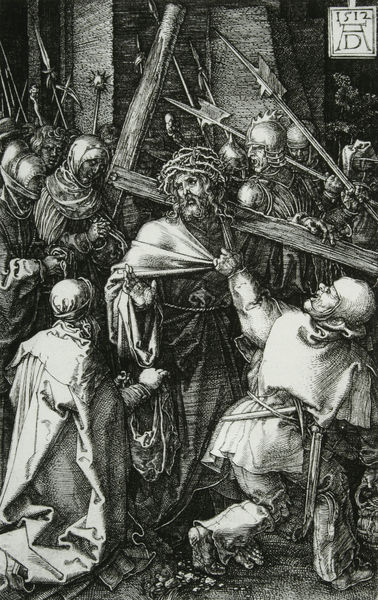
Titel: Kupferstich-Passion, 10 - Die Kreuztragung
Künstler: Albrecht Dürer
Standort: viele Standorte
Institution: Seriendruck
Schlagwörter: baum, dunkel, hand, mann, schatten, umhang, weiß, bäume, frauen, landschaft, menschen, frau, grau, hell, hintergrund, holz, licht, männer, schwarz, zeichnung, blick, gürtel, haus, tuch, weg, menge, bart, bibel, messer, neues testament, tod, tragen, signatur, kirche, boden, gewand, haare, kutte, mantel, tücher, gewänder, renaissance, schulter, holzschnitt, datierung, mauer, grafik, graphik, ziehen, lanze, soldaten, balken, kordel, faltenwurf, ad, tusche, spott, kreuz, religion, stern, technik, druck, schwarz-weiss, druckgrafik, monogramm, schraffur, radierung, stich, schwert, schwerter, verhaftung, waffen, faust, knien, waffe, bleistift, helm, beten, kranz, ritter, rüstung, gemäuer, helme, maserung, christus, jesus, jesus christus, kreuzigung, hammer, leiden, knieend, kniend, mittelalter, wams, dornen, knieen, segen, hellebarde, bettler, lanzen, prozession, hellebarden, heilige, speer, speere, dürer, heilig, maria, kupferstich, madonna, rosenkranz, jesu, veronika, keule, biblisch, christentum, dornenkrone, pfeile, reissen, gläubige, christi, dornenkranz, nürnberg, fau, kreuzgang, blei, verspottung, wärter, essig, golgotha, bajonett, albrecht, albrecht dürer, reformation, segensgestus, passion, dürrer, schweißtuch, biblische szene, kalvarienberg, kreuzweg, zerren, geißelung, kreuztragung, passion christi, leidensweg, simon, schergen, sünder, segnend, essigschwamm, morgenstern, waffel, humanismus, ritterhelm, große passion, verspotten, kleine passion, alfred, leiden jesu, kleine, dornkrone, aldred, dorenenkranz, große, leiden jesus, signalen, sppeer, todeszug, zerrend, kreuzträger, 1512